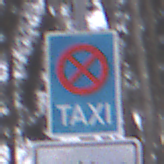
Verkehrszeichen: Taxenstand
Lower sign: ZeitangabenMitBeschraenkungAufWochentage1
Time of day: Midday
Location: Outdoor (Nature)
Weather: Overcast
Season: Autumn
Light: Natural